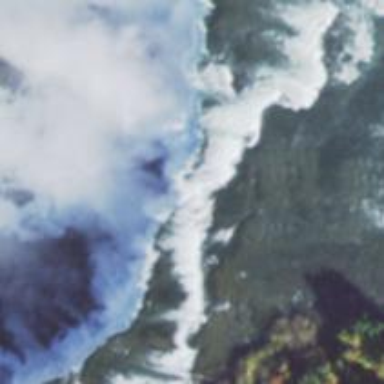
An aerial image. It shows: Beautiful waterfall in nature.